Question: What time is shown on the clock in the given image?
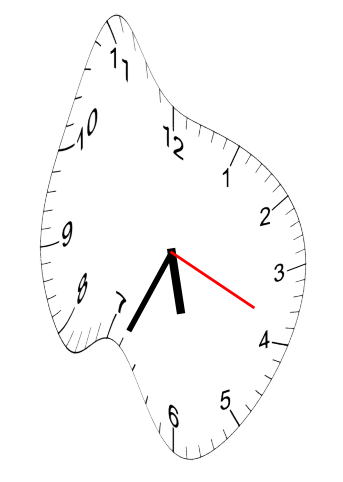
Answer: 05:34:19